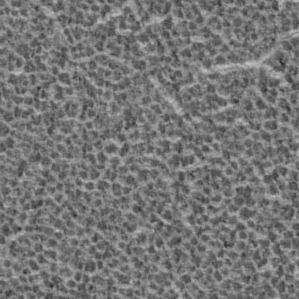
Label: frost